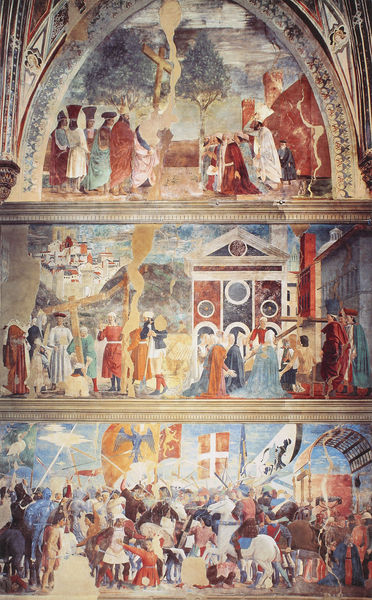
Titel: Ausmalung der Chorkapelle von S. Francesco in Arezzo
Künstler: Bicci di Lorenzo
Standort: Arezzo, S. Francesco, Chorkapelle (EU - I - Toskana)
Schlagwörter: gemälde, bäume, menschen, bunt, hüte, marmor, säulen, haus, wand, architektur, bild, häuser, kirche, drei, pferd, pferde, rund, bogen, fahnen, fahne, flagge, kuppel, krieg, schlacht, könig, soldaten, wandgemälde, wandmalerei, gruppen, bögen, schild, kreuz, orient, religion, waffen, ritter, schimmel, kathedrale, fries, wappen, sims, christus, jesus, kreuzigung, fresken, kapelle, franziskus, kreuzzug, lanzen, fresko, wandbild, biblisch, sakral, fresco, wnd, beschädigt, assisi, verblichen, asissi, flcken